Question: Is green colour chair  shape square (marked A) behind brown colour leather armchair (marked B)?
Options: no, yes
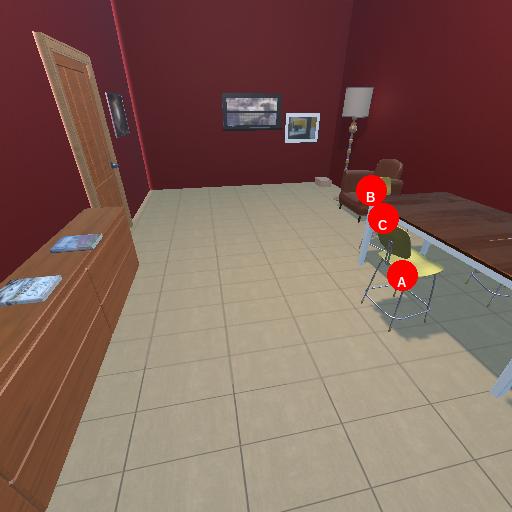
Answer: no